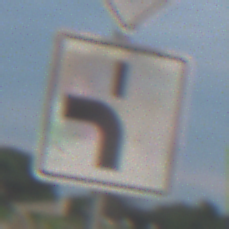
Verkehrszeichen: VerlaufVorfahrtsstrasse5
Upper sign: Vorfahrtsstrasse
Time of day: SunriseSunset
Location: Outdoor (Nature)
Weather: PartlyCloudy
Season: NotSpecified
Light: Natural